Field crop: maize
Growth stage: 2
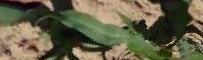
Species: maize